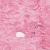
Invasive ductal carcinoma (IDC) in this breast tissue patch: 0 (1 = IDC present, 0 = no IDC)